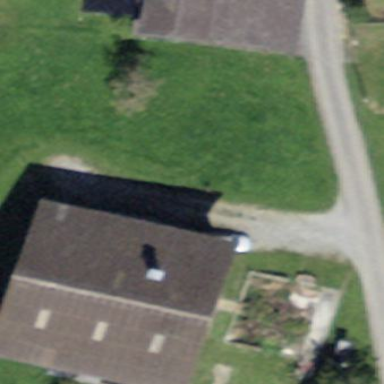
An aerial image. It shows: Rural barn.